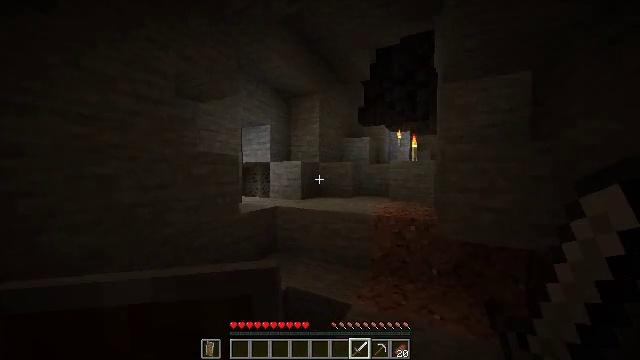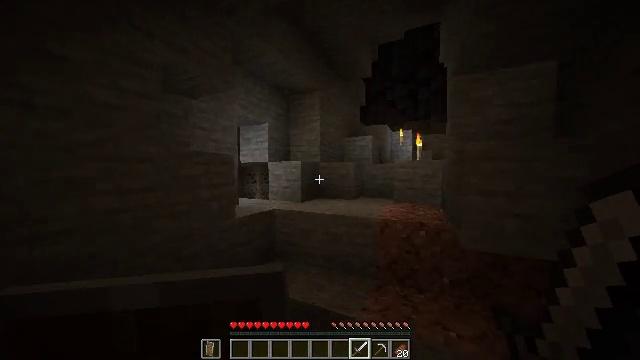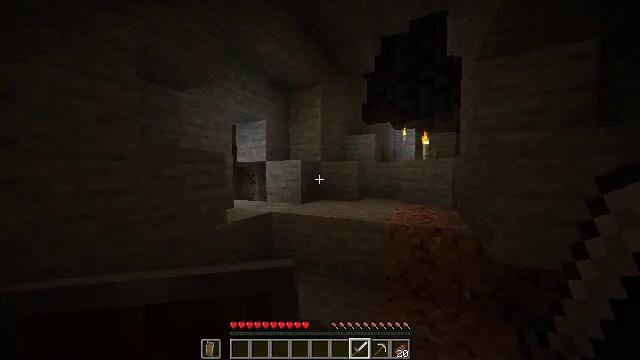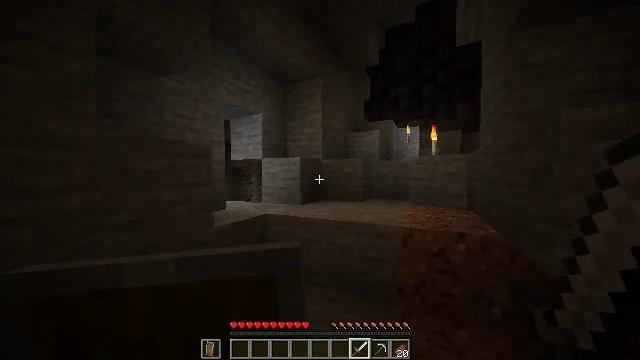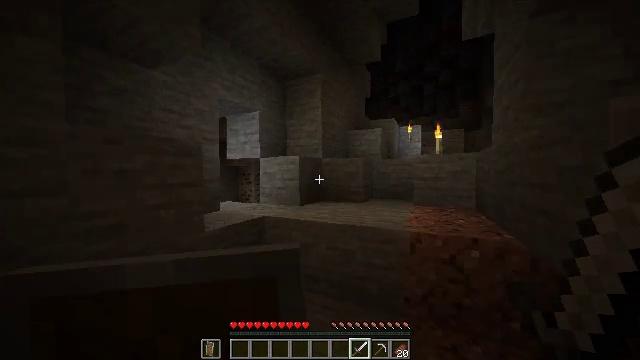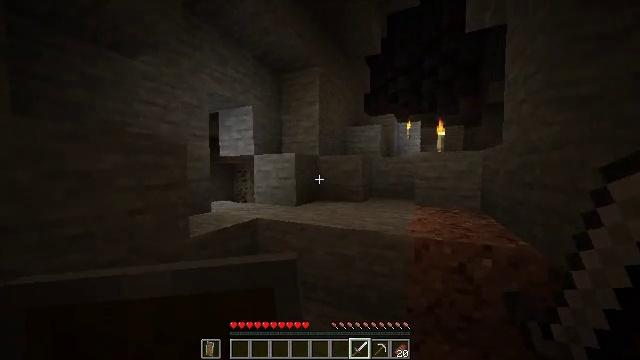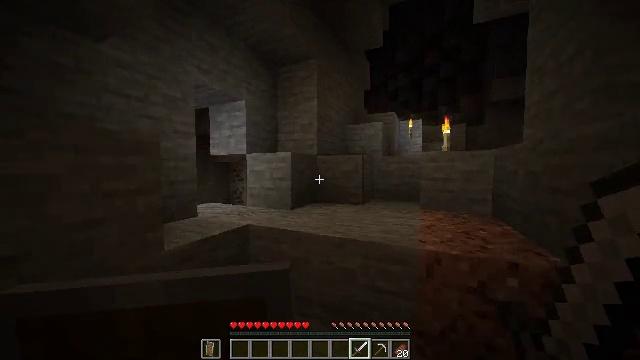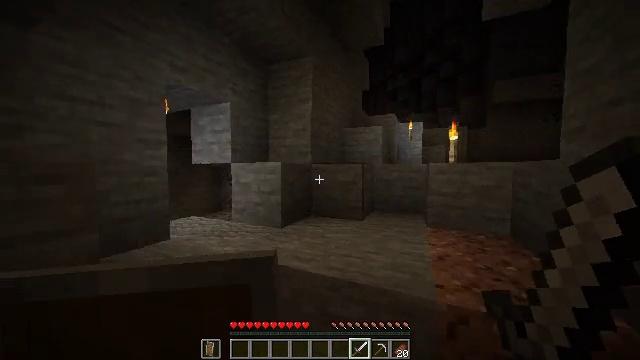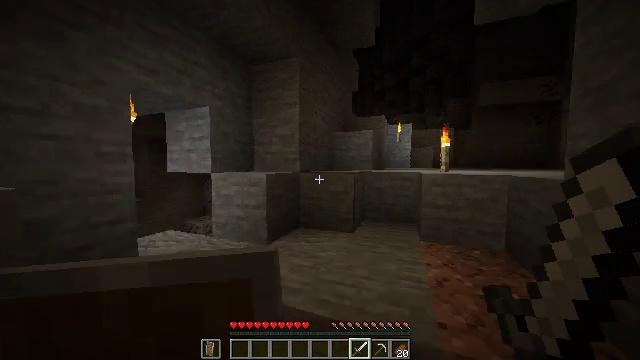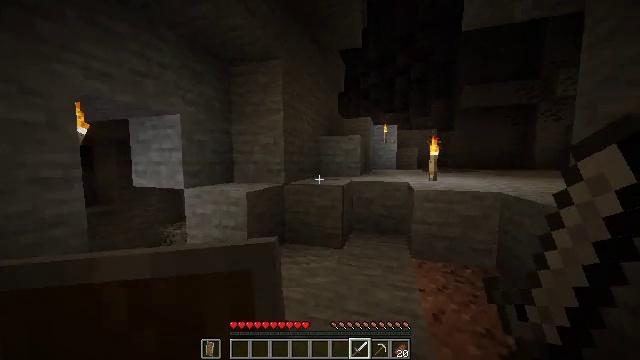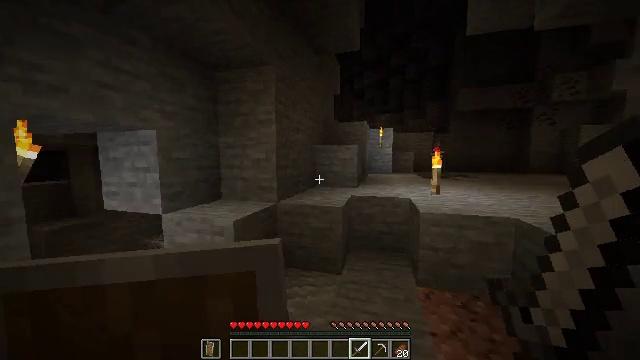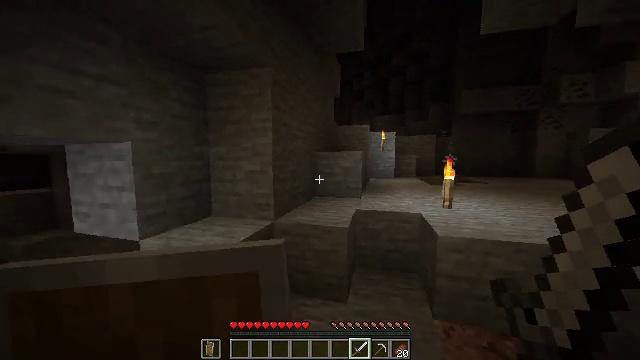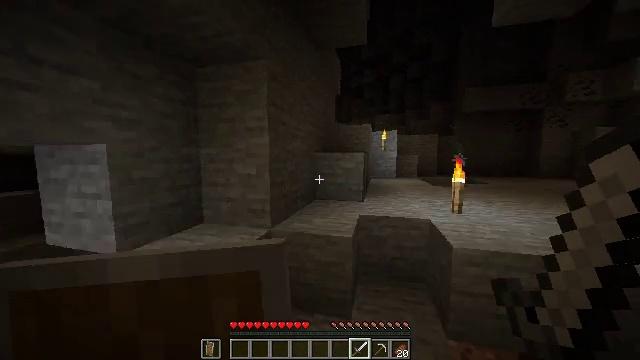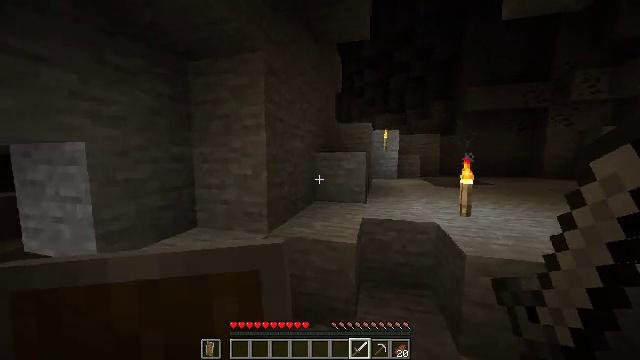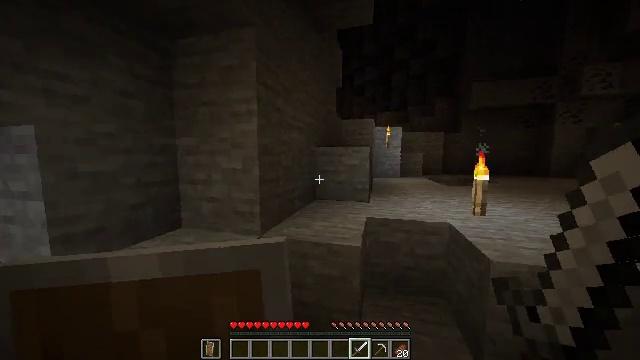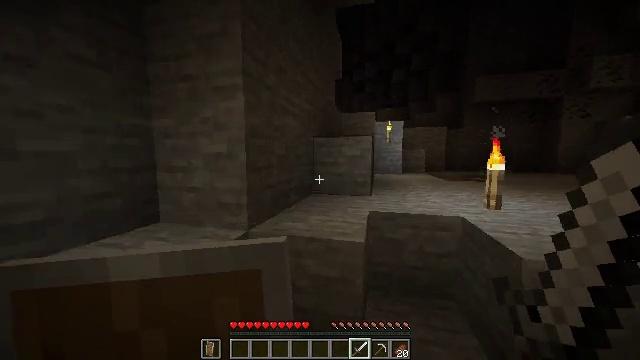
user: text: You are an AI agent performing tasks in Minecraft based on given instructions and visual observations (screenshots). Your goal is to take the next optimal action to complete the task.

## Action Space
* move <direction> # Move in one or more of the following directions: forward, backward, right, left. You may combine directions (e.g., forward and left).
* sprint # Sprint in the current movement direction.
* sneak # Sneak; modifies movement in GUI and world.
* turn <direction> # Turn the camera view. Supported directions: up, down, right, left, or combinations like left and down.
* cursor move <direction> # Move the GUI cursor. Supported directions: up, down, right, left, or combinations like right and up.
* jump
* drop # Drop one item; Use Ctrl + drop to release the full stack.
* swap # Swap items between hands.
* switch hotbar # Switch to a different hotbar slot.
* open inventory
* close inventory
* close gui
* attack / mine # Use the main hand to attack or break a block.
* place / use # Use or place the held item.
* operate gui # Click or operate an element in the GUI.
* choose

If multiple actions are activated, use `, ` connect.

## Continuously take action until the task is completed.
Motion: motion action
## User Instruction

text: Attack the spawner to disable it.
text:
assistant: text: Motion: move forward
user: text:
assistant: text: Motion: move forward
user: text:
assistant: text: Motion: move forward
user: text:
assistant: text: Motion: move forward
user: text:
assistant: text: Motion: move forward
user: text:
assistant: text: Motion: move forward
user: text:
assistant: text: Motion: move forward, jump
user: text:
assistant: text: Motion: move forward, turn right, jump
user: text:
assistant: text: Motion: move forward, turn right and down, jump
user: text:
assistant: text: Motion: move forward, turn right, jump
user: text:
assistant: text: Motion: move forward
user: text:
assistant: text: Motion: move forward and move right
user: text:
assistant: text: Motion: move forward and move right
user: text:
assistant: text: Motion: move forward and move right
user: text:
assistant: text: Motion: move forward and move right
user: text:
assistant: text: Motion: move forward and move right, turn right
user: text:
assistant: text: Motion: move forward and move right, turn right and down
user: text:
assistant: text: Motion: move forward, turn right and down
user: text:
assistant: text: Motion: move forward, turn right, jump
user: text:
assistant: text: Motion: move forward, jump
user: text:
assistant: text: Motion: move forward, jump
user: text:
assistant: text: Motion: move forward, jump
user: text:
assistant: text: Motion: move forward
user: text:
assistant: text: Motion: move forward
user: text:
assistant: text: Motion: move forward
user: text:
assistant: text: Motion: move forward
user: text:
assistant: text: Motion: move forward
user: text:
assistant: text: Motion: move forward and move left
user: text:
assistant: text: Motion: move forward and move left, turn right and up
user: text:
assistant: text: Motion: move forward and move left, turn right and up